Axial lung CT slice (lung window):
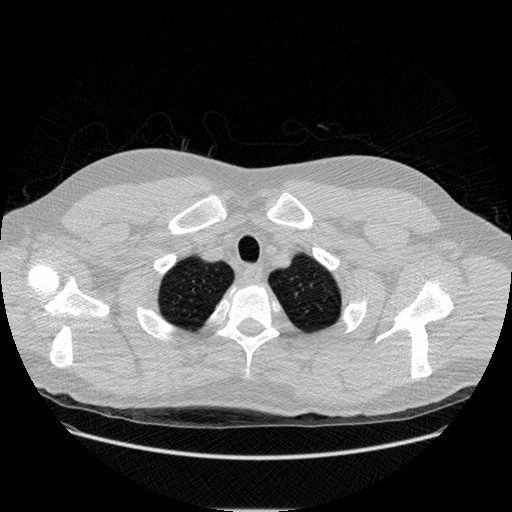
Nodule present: no